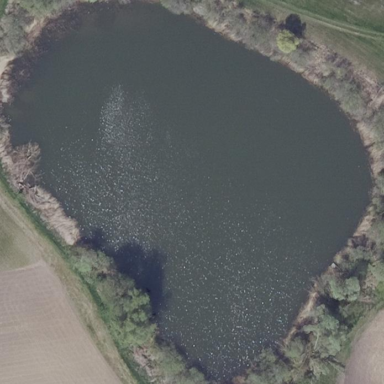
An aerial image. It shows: Peaceful pond surrounded by nature.